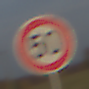
Verkehrszeichen: Geschwindigkeit50
Umgebung: Outdoor, Nature
Tageszeit: SunriseSunset
Wetter: PartlyCloudy
Licht: Natural
Jahreszeit: NotSpecified
Kontrast: MediumContrast